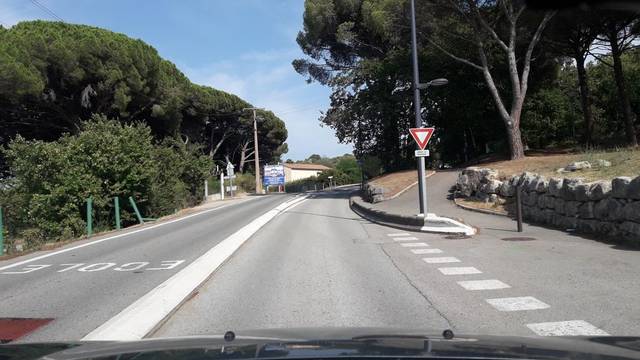
Region: France
Coordinates: 43.451, 6.746